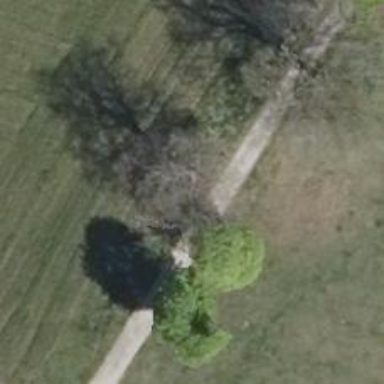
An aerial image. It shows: Deciduous tree with broadleaved leaves.